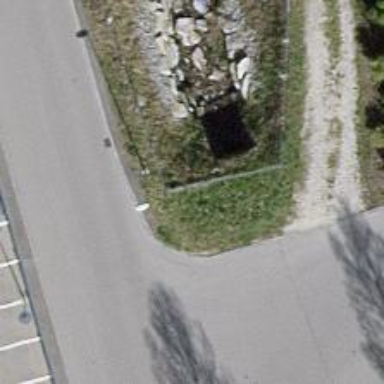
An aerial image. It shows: Culvert tunnel.